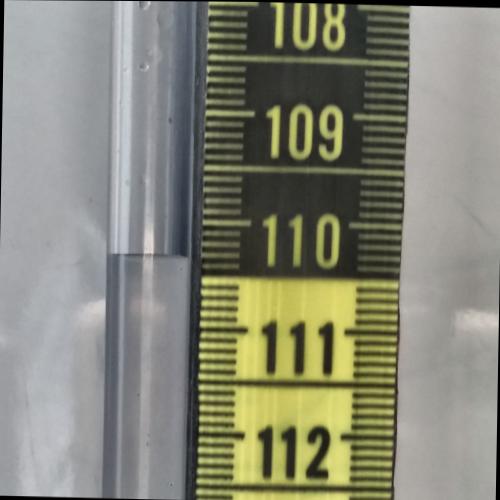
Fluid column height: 110.3 cm